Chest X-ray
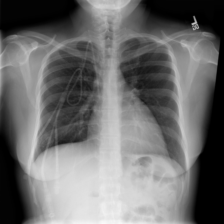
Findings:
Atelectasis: negative
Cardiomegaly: negative
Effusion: negative
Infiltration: negative
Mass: negative
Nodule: negative
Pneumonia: negative
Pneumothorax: negative
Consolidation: negative
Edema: negative
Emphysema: negative
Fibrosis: negative
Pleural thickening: negative
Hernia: negative